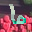
Label: 6